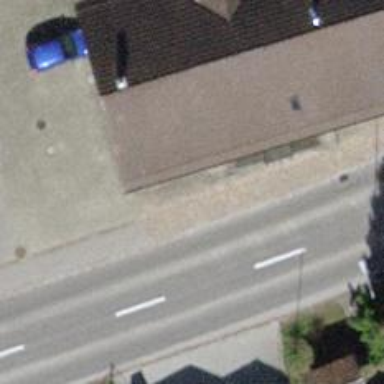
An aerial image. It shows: Asphalt sidewalk.